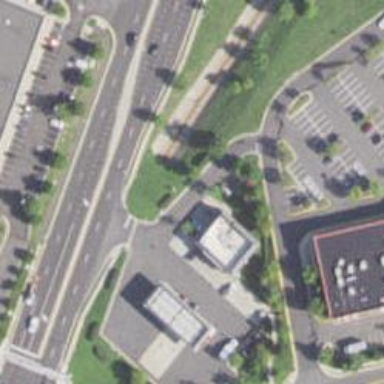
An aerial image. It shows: Convenience shop.